Field crop: maize
Growth stage: 2
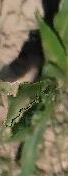
Species: maize